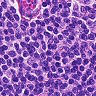
Metastatic tissue present: no